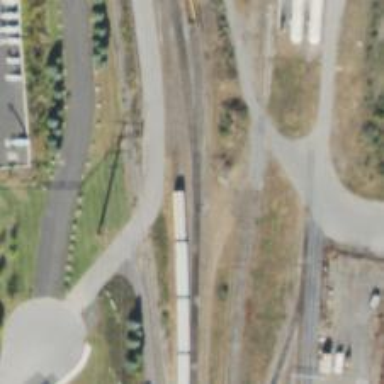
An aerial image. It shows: Railway yard.